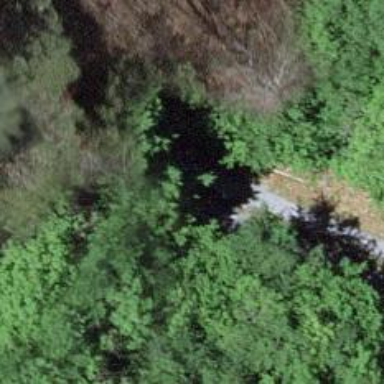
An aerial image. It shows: Track road with grade3 tracktype.